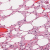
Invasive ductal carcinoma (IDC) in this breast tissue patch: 0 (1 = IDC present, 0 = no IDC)